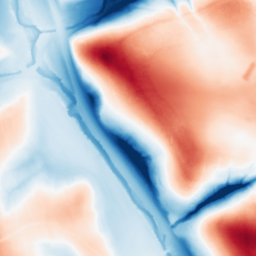
Category: multiscale
Decomposition family: dog_multiscale
Decomposition parameters: sigma_ratio: 2
n_scales: 6
base_sigma: 0.5
Upsampling method: quadratic
Upsampling parameters: scale: 8
Upsampling scale: 8